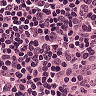
Metastatic tissue present: no